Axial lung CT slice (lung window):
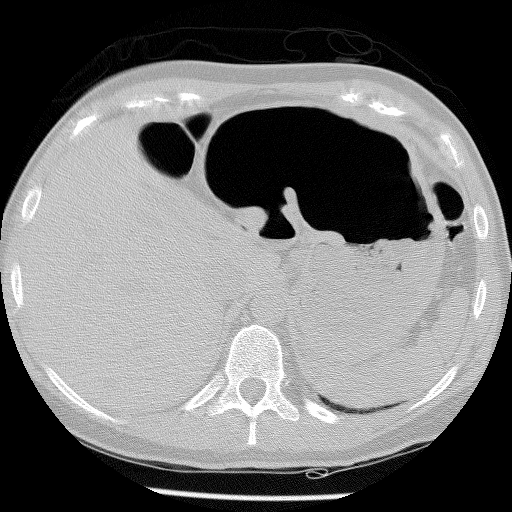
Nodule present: no